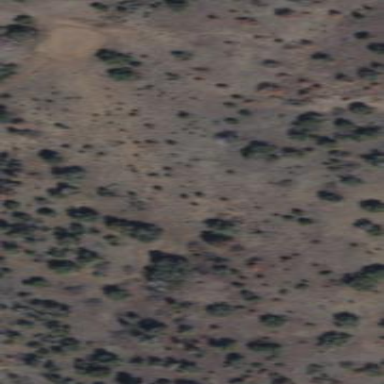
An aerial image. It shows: Patch of scrub vegetation.